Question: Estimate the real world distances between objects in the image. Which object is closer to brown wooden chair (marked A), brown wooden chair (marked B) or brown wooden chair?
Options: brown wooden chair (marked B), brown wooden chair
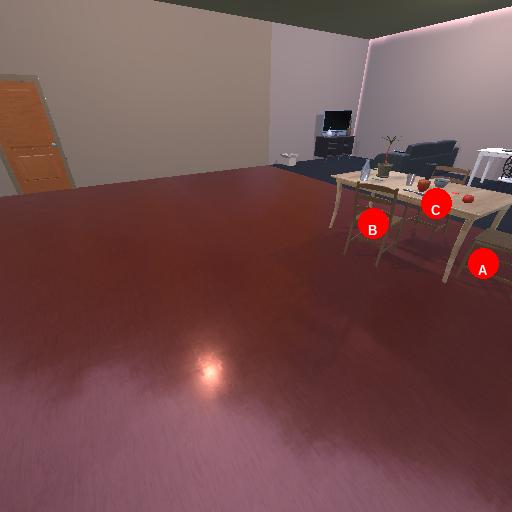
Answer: brown wooden chair (marked B)